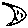
Label: moon